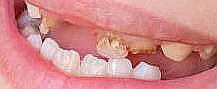
Condition: hypodontia